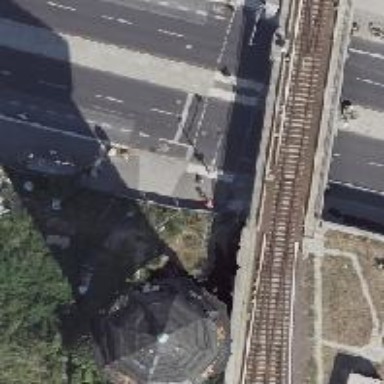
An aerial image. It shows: Platform with shelter for public transport.